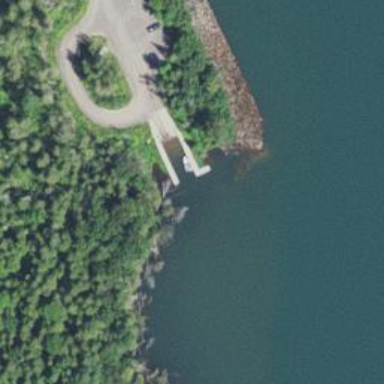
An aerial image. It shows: Slipway on leisure land.